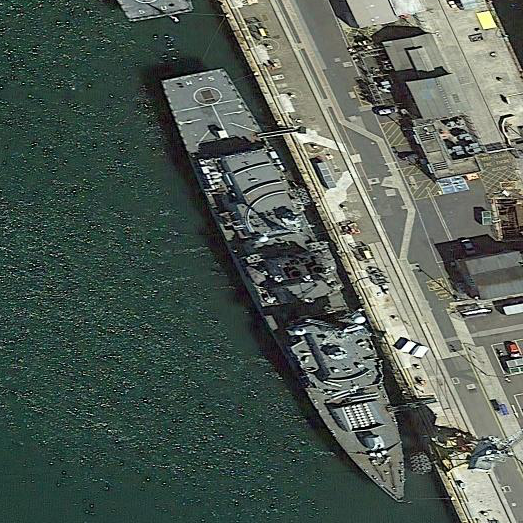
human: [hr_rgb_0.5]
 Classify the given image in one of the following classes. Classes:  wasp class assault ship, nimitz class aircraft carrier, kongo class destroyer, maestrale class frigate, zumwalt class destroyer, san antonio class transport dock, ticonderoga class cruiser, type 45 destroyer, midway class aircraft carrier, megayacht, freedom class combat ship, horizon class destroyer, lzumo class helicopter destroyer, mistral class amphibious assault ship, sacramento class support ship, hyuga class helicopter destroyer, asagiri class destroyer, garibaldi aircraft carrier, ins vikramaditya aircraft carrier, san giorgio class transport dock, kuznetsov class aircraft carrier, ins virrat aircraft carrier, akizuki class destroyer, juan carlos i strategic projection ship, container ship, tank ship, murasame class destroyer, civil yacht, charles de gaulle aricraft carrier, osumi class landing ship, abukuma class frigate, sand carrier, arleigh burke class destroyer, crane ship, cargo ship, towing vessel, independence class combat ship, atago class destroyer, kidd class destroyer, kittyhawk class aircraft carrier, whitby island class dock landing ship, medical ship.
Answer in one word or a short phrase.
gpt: Type 45 destroyer